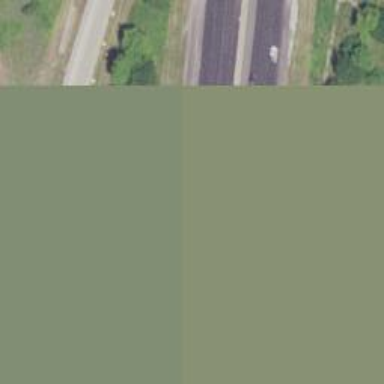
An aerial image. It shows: Motorway.